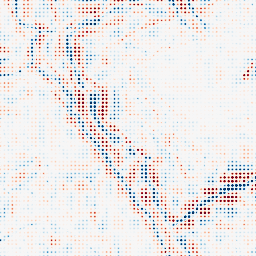
Category: wavelet
Decomposition family: wavelet_biorthogonal
Decomposition parameters: wavelet: bior4.4
level: 4
Upsampling method: sinc_blackman
Upsampling parameters: scale: 8
kernel_size: 4
Upsampling scale: 8